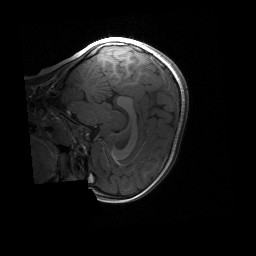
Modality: T1w
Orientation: sagittal
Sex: female
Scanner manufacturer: siemens
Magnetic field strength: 3 T
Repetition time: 1.9 s
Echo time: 0.00243 s